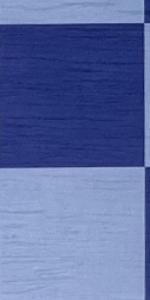
Label: Empty